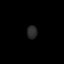
Tissue: lung
Cell type: Epithelial cells
Senescence score: 0.1493
Nuclear area (px): 130
Mean DAPI intensity: 42.423